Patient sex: M
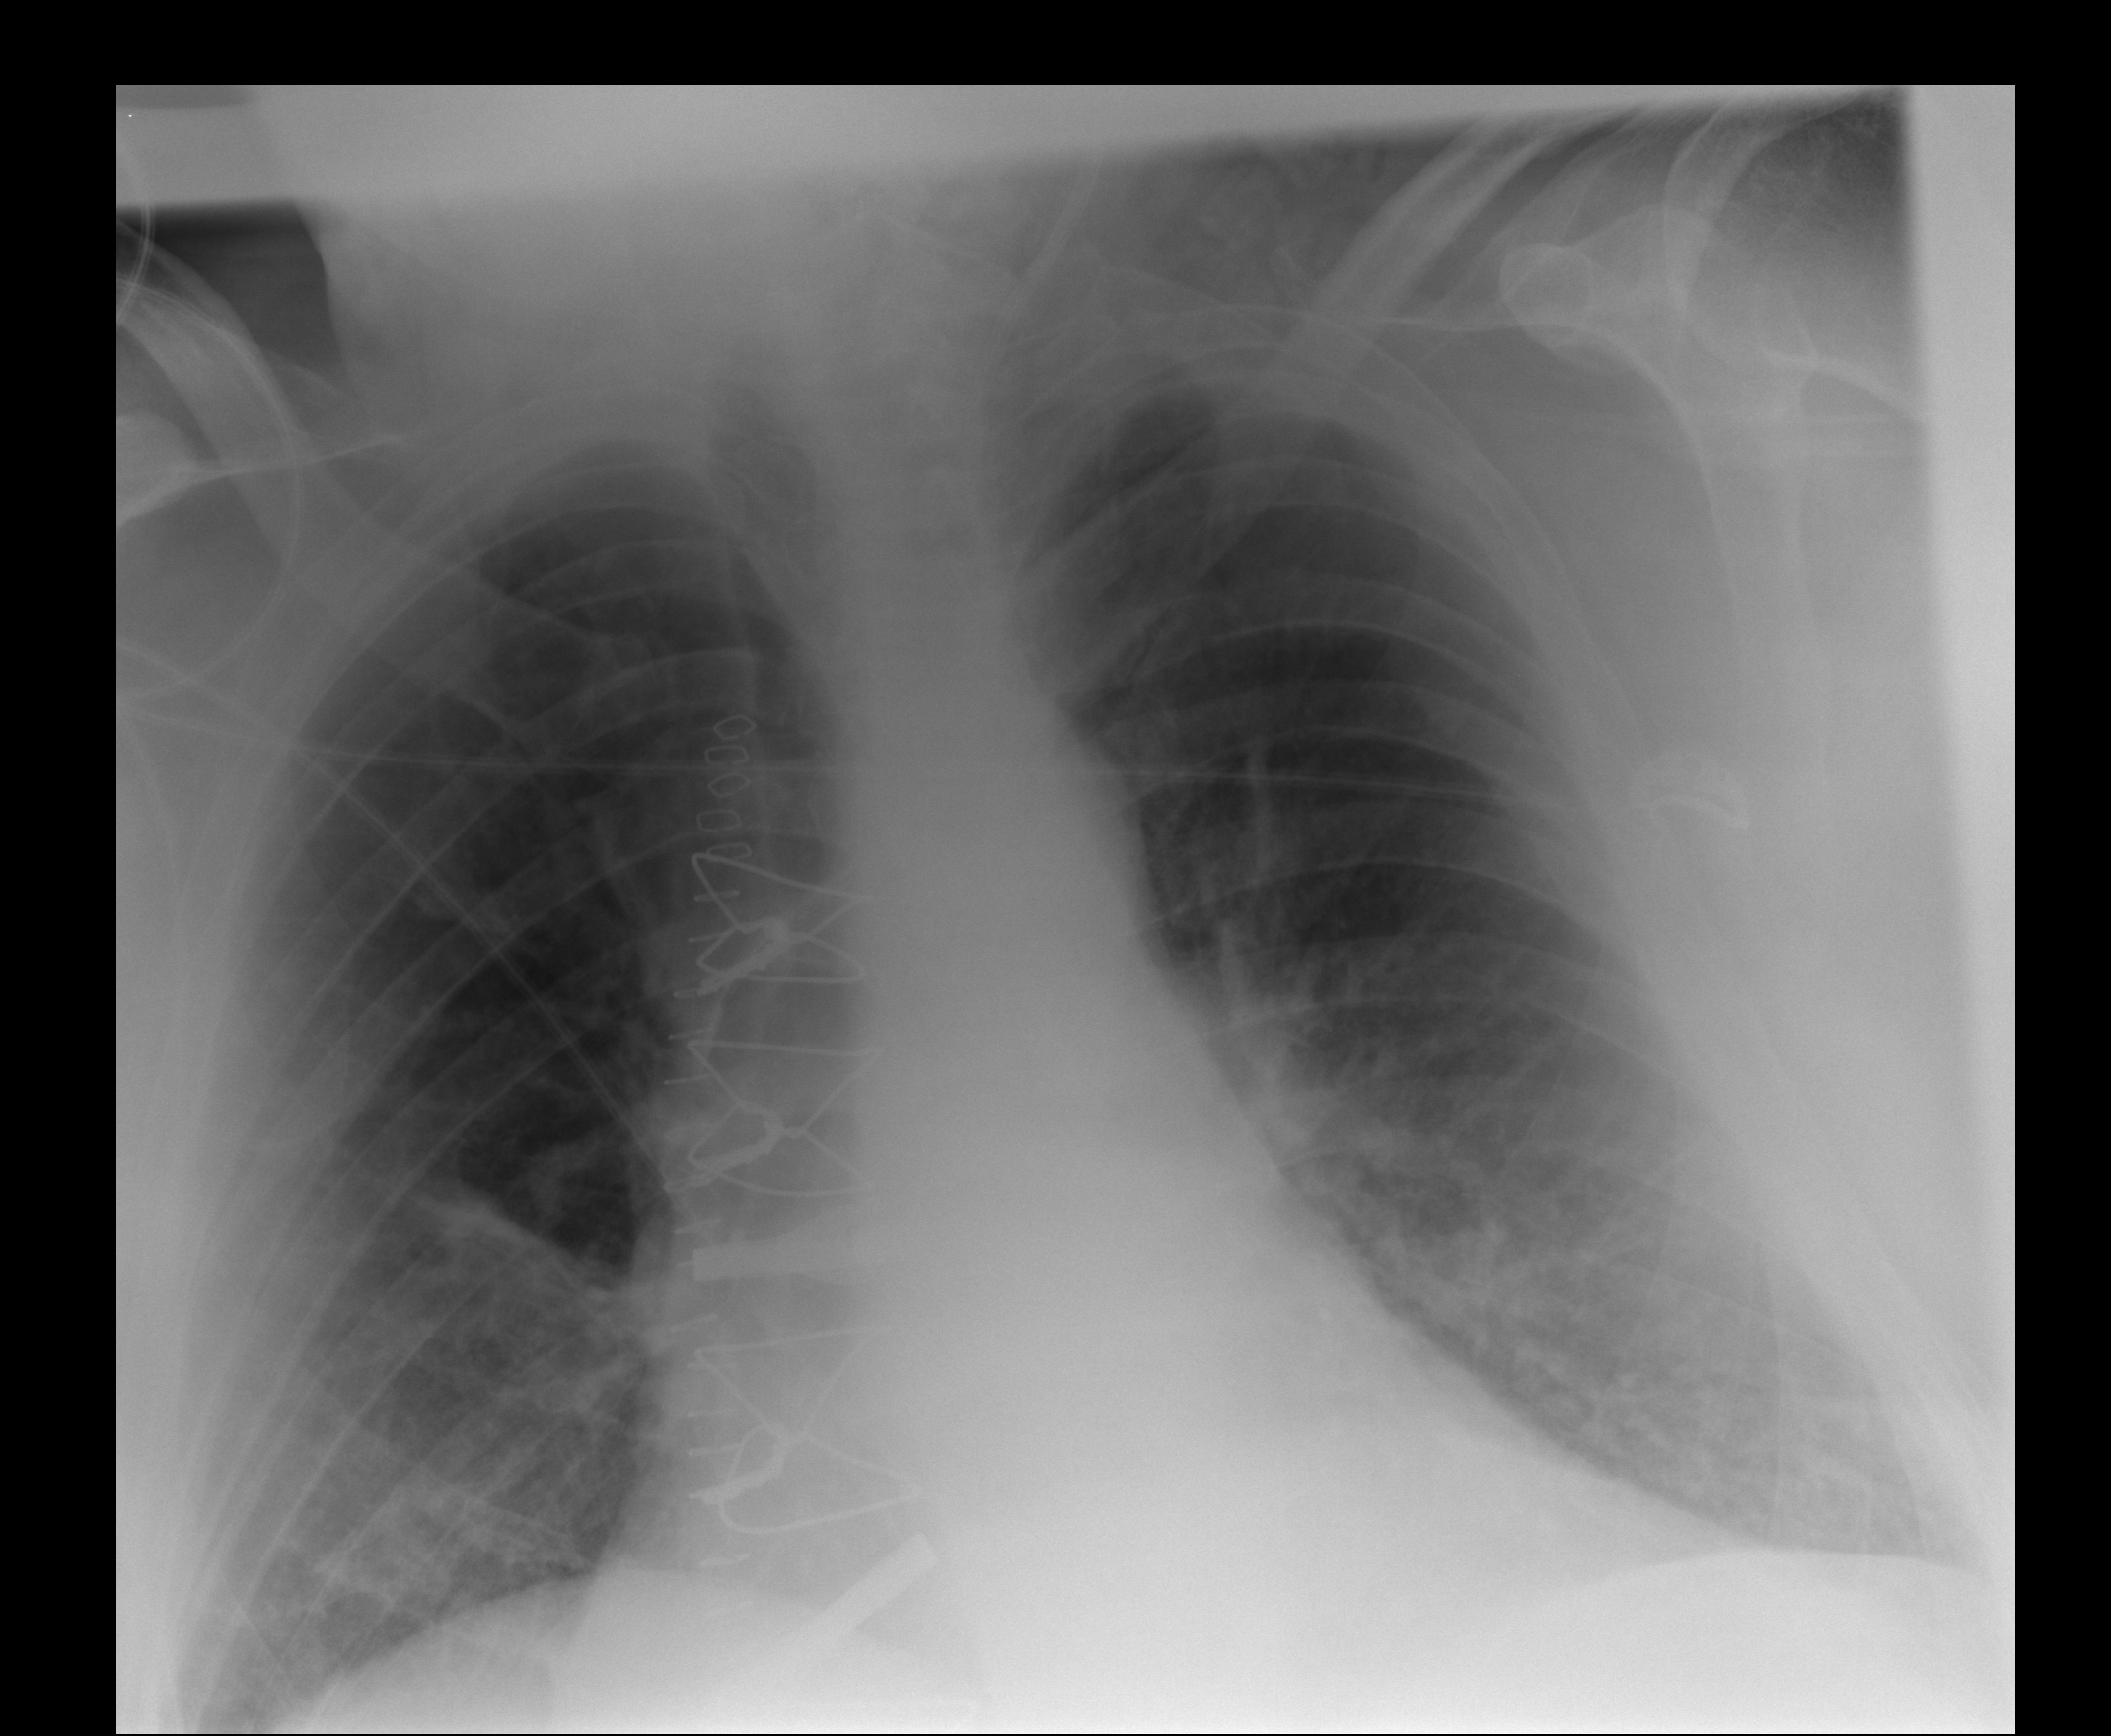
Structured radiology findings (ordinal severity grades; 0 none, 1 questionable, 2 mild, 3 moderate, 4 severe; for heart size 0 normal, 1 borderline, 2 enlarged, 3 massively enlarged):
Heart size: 2
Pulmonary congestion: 2
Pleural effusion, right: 0
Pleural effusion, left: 1
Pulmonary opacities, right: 1
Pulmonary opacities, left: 0
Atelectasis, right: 2
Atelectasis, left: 2